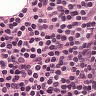
Metastatic tissue present: no